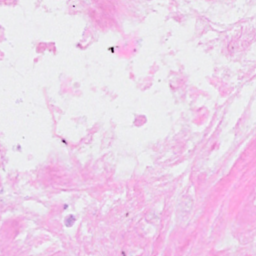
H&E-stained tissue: Breast